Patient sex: F
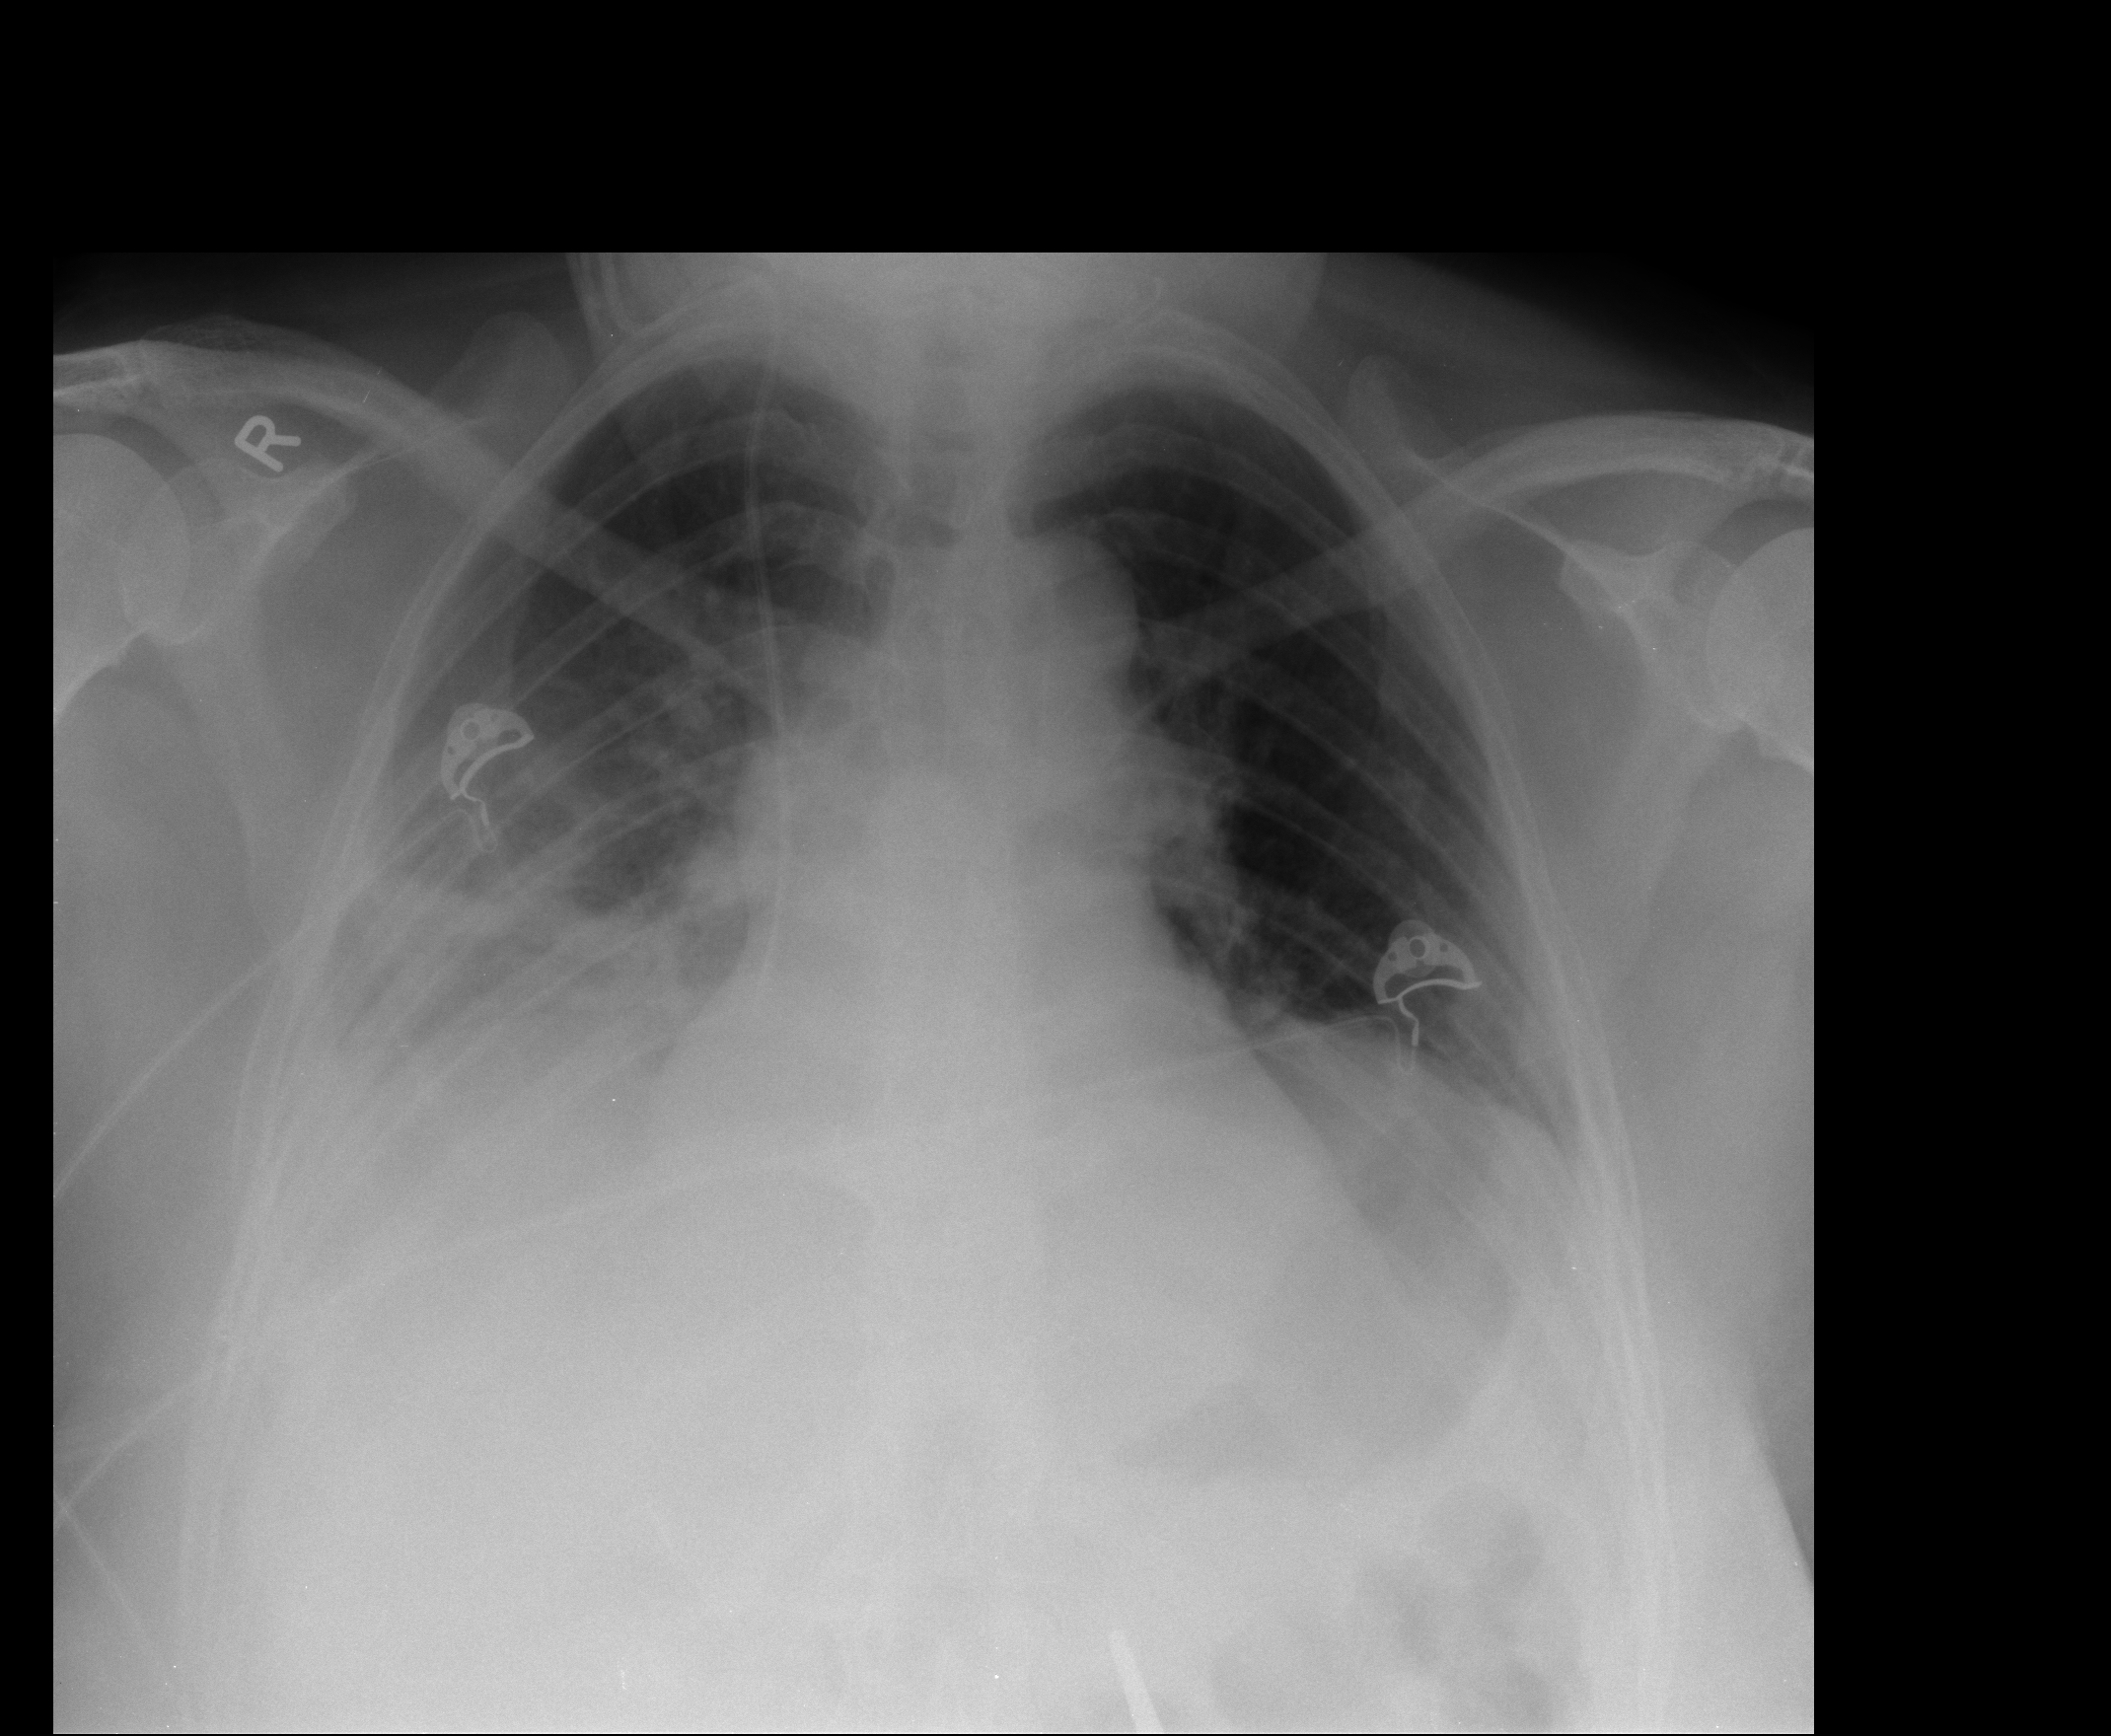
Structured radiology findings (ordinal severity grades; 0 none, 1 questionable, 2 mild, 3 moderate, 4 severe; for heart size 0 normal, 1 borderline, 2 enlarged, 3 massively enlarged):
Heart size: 0
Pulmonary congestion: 1
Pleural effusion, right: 2
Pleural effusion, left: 2
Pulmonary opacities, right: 2
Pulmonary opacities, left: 0
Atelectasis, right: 2
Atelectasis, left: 1